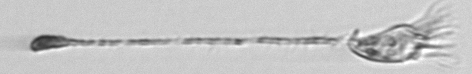
Label: Tontonia_appendiculariformis